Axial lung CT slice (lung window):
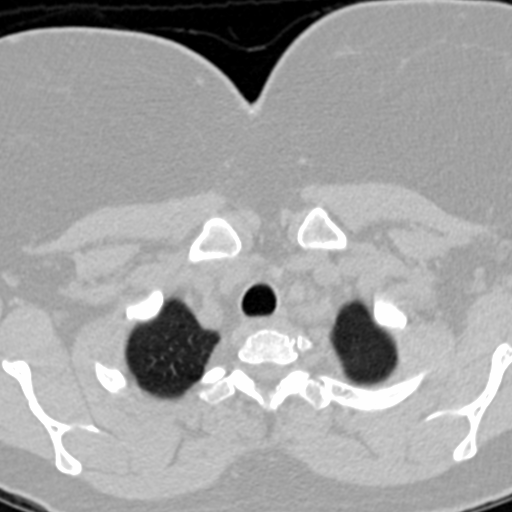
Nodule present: no